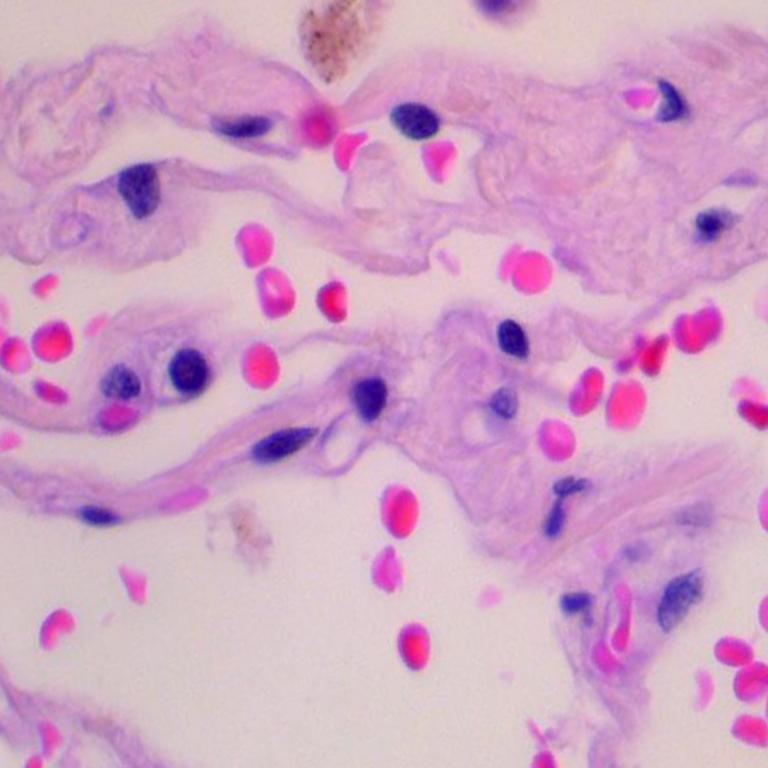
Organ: lung
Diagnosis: benign